Current action and preconditions to check: trajectory_clear

Your task: For each precondition in the list above, predict whether it will hold at this action.

Consider the current scene as observed from the mobile robot's camera, and analyze the predicted future states of all dynamic agents (e.g., people, animals, vehicles, or any moving entities) within the NEXT SECOND.

IMPORTANT: Only answer "very likely" if you are absolutely certain—based on strong, clear evidence—that a dynamic agent will violate the precondition in the predicted future state. Do NOT answer "very likely" for unlikely, ambiguous, or low-probability risks.

Ask yourself for each precondition: Is there a high probability, with clear and convincing evidence, that the predicted future states of any dynamic agent will interfere with the predicted future state of the currently executing action within the NEXT SECOND, causing that precondition to fail?

Assess the risk level based on these predictions. Use "likely" or "very likely" if motions create a clear risk of interference.

Use "neutral" or "improbable" if agents are nearby but their predicted paths are clearly diverging or non-conflicting.

Failure Risk Categories: "very improbable", "improbable", "neutral", "likely", "very likely"

Answer Format: Output ONLY the probability_of_failure value from these categories: "very improbable", "improbable", "neutral", "likely", "very likely"

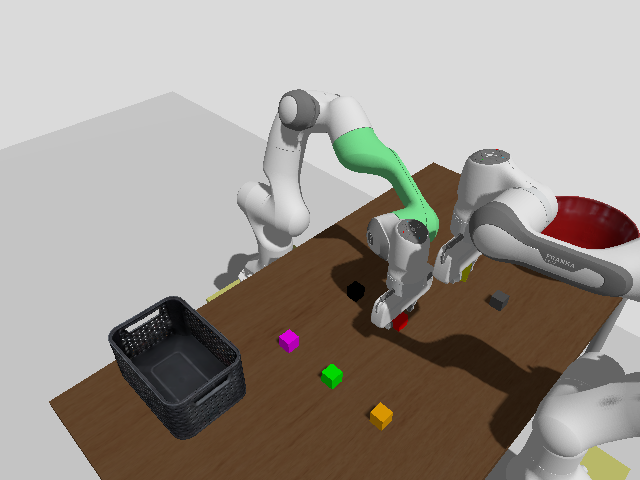

Answer: improbable